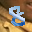
Label: 8